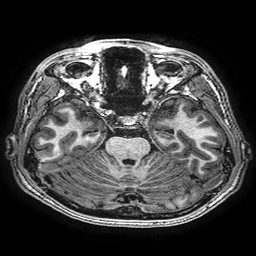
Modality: T1w
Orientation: coronal
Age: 16
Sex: male
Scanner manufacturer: ge
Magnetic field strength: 3 T
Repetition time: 0.00766 s
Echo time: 0.003476 s